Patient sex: M
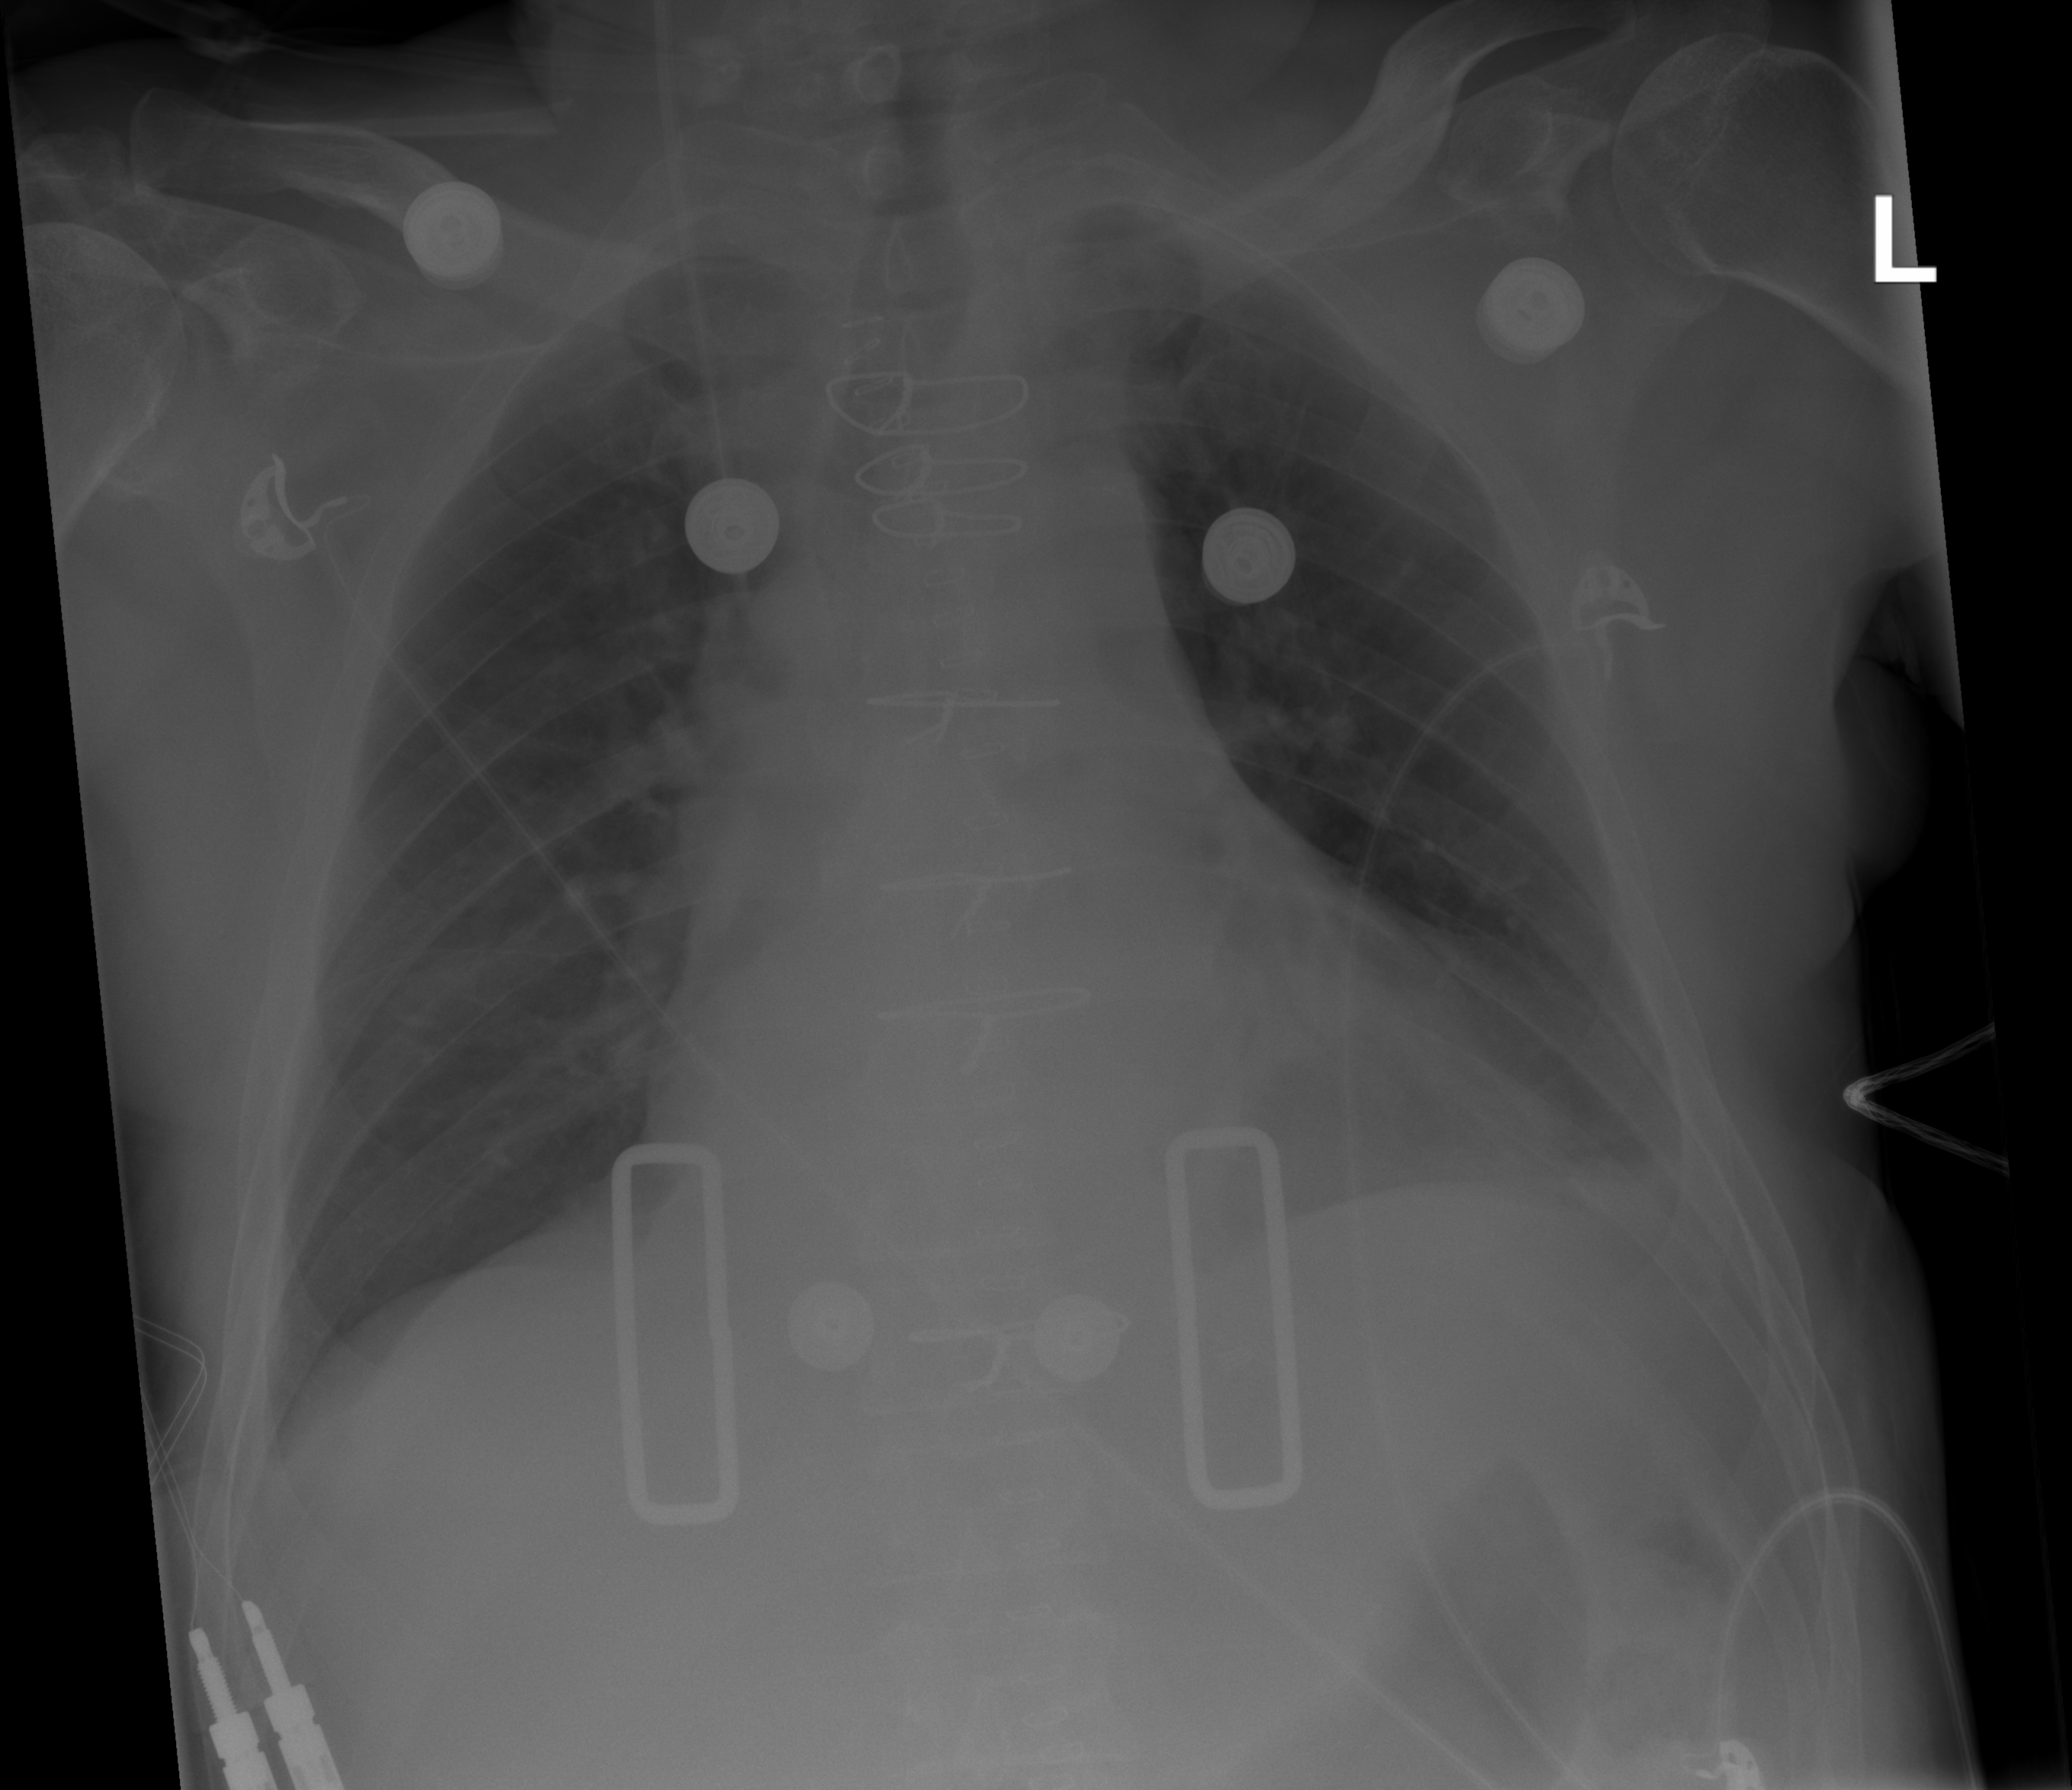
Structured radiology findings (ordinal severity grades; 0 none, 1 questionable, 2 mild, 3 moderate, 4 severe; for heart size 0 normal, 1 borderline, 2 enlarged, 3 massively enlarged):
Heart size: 1
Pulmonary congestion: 0
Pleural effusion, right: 1
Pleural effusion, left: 2
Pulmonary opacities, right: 0
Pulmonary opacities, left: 0
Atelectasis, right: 0
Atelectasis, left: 2